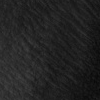
Atmospheric dust classification: not_dusty